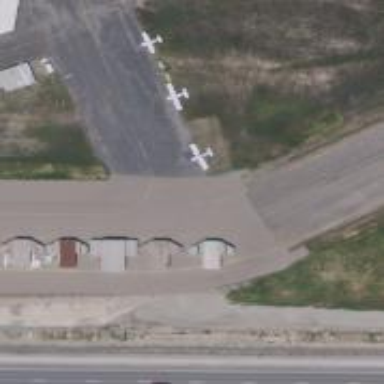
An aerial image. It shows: Image of taxiway at airport.